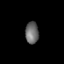
Tissue: prostate
Cell type: Myeloid cells
Senescence score: 0.1434
Nuclear area (px): 282
Mean DAPI intensity: 107.163